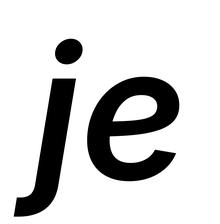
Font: Inter-Italic_SemiBold_Italic